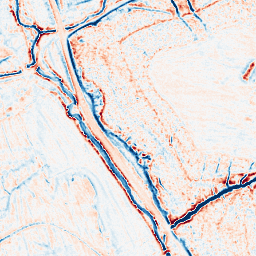
Category: edge_preserving
Decomposition family: anisotropic_diffusion
Decomposition parameters: iterations: 10
kappa: 10
gamma: 0.2
Upsampling method: linear_exact
Upsampling parameters: scale: 4
Upsampling scale: 4